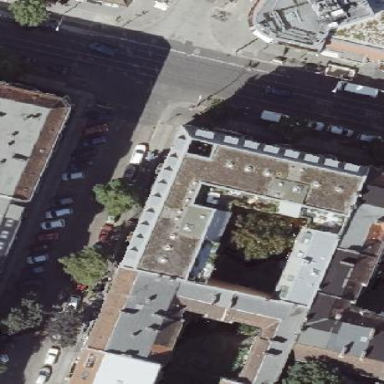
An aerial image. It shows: Residential building with unique quadruple saltbox roof shape.